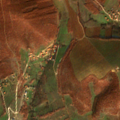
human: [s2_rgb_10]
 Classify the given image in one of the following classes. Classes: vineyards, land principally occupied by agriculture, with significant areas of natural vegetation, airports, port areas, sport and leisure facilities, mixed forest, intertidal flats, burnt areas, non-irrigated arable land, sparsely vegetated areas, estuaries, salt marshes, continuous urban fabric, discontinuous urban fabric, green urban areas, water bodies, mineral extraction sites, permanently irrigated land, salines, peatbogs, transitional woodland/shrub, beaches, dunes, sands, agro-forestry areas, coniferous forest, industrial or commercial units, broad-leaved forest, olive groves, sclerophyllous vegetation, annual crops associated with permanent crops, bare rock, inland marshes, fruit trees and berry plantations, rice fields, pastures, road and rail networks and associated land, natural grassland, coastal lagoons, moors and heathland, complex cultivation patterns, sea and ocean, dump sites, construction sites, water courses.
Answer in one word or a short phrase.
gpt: discontinuous urban fabric, fruit trees and berry plantations, complex cultivation patterns, land principally occupied by agriculture, with significant areas of natural vegetation, broad-leaved forest, transitional woodland/shrub